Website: bh-photo
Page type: account-dashboard
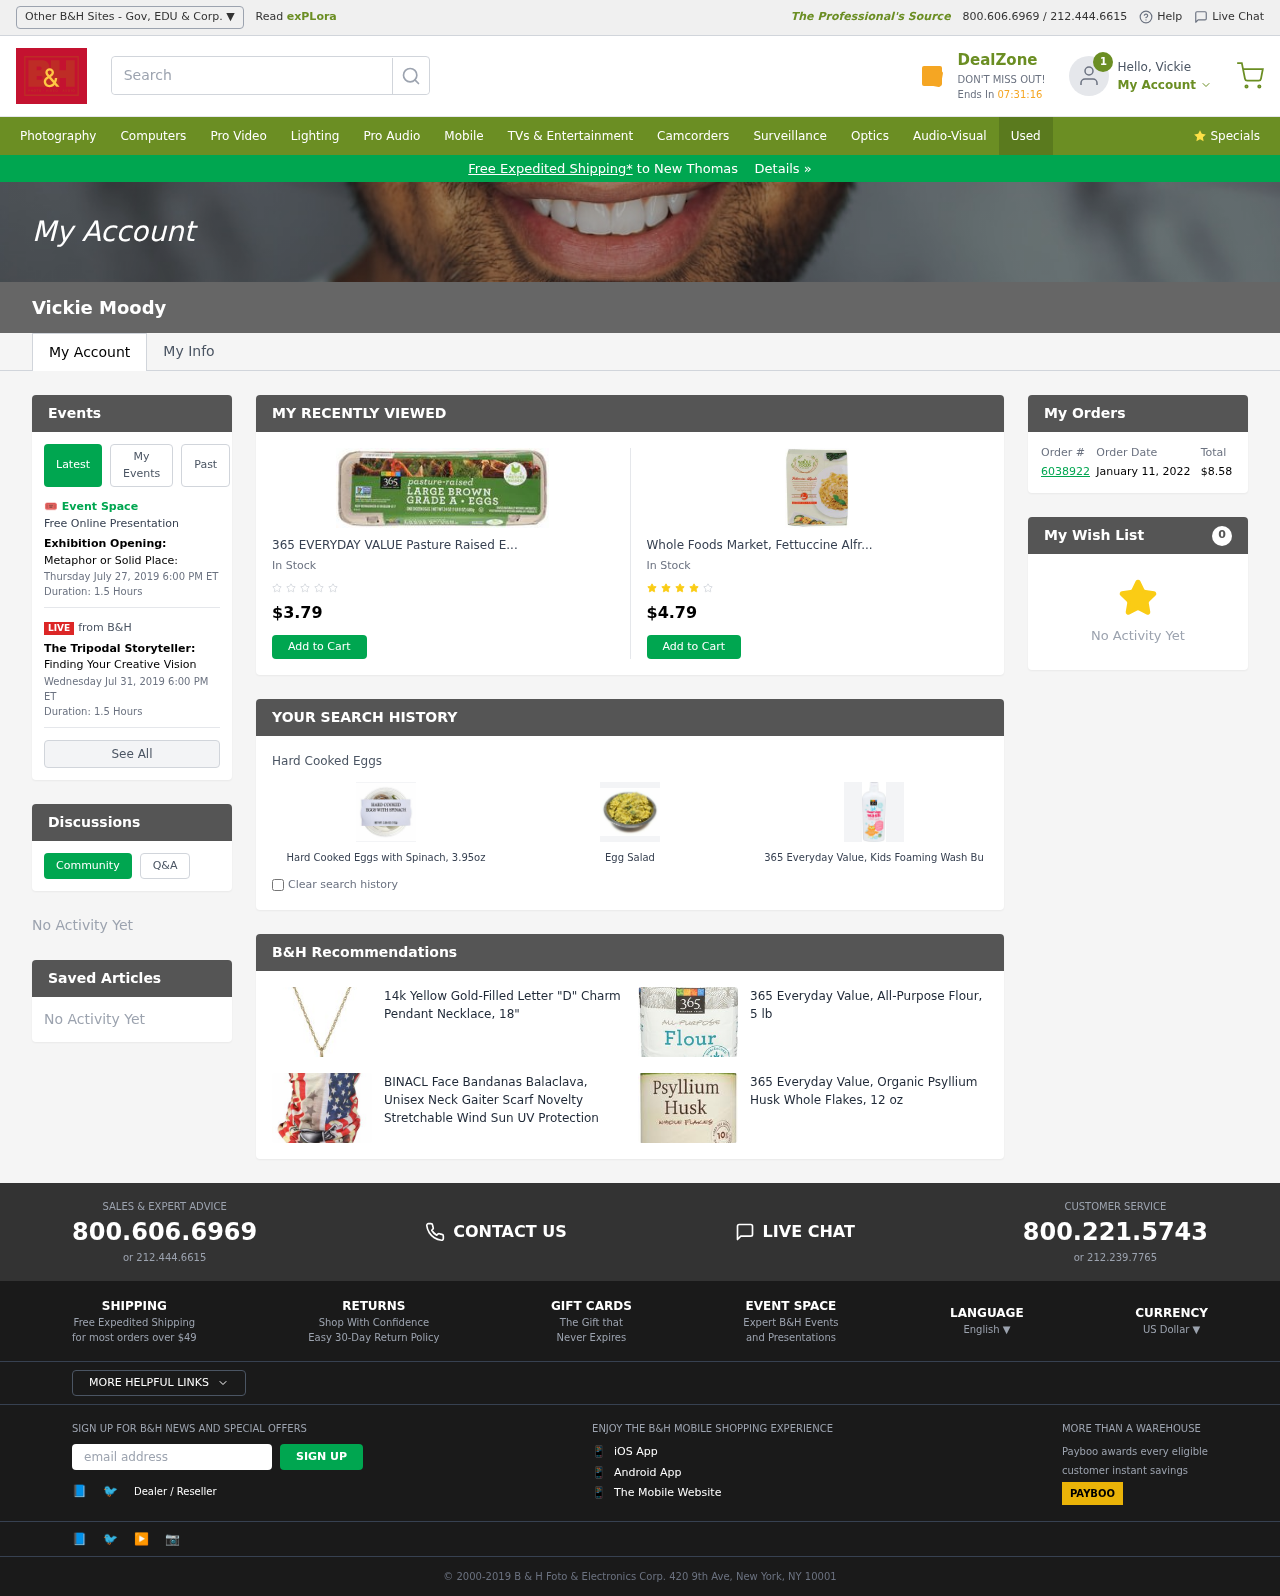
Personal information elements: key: PII_CITY
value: New Thomas
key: PII_EMAIL
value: vickie_moody@yahoo.com
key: PII_FIRSTNAME
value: Vickie
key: PII_FULLNAME
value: Vickie Moody
Product elements: key: PRODUCT1_NAME
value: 365 EVERYDAY VALUE Pasture Raised Eggs 12 Count, 12 CT
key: PRODUCT1_PRICE
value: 3.79
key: PRODUCT2_NAME
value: Whole Foods Market, Fettuccine Alfredo, 16 oz, (Frozen)
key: PRODUCT2_PRICE
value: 4.79
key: PRODUCT3_ITEM_CATEGORY
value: Hard Cooked Eggs
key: PRODUCT3_NAME
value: Hard Cooked Eggs with Spinach, 3.95oz
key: PRODUCT4_NAME
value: Egg Salad
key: PRODUCT5_NAME
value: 365 Everyday Value, Kids Foaming Wash Bubble Gum Scent, 10 fl oz
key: PRODUCT6_NAME
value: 14k Yellow Gold-Filled Letter "D" Charm Pendant Necklace, 18"
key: PRODUCT7_NAME
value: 365 Everyday Value, All-Purpose Flour, 5 lb
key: PRODUCT8_NAME
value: BINACL Face Bandanas Balaclava, Unisex Neck Gaiter Scarf Novelty Stretchable Wind Sun UV Protection
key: PRODUCT9_NAME
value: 365 Everyday Value, Organic Psyllium Husk Whole Flakes, 12 oz
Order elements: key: ORDER_ID
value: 6038922
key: ORDER_DATE
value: January 11, 2022
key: ORDER_TOTAL
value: $8.58
Other elements: key: WISHLIST_COUNT
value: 0